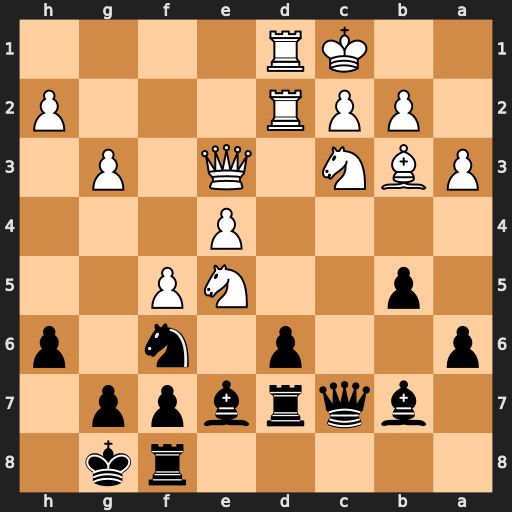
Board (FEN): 5rk1/1bqrbpp1/p2p1n1p/1p2NP2/4P3/PBN1Q1P1/1PPR3P/2KR4
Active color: b
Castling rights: -
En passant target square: -
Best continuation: dxe5 Rxd7 Nxd7